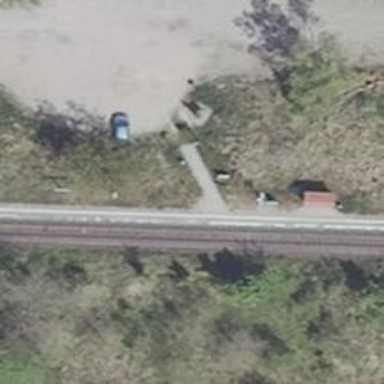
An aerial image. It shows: Public transport stop position along the railway.